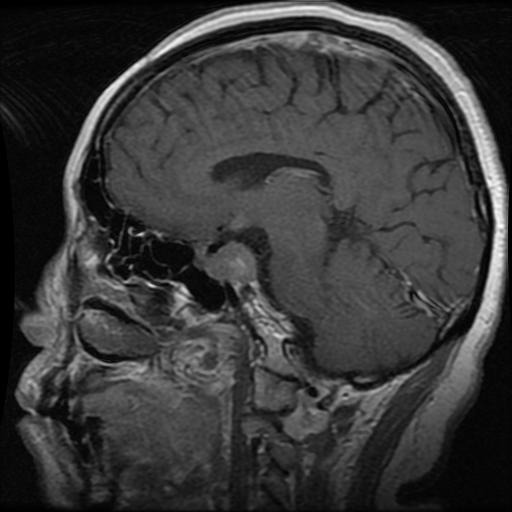
Label: pituitary